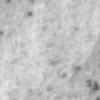
Label: no_change